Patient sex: F
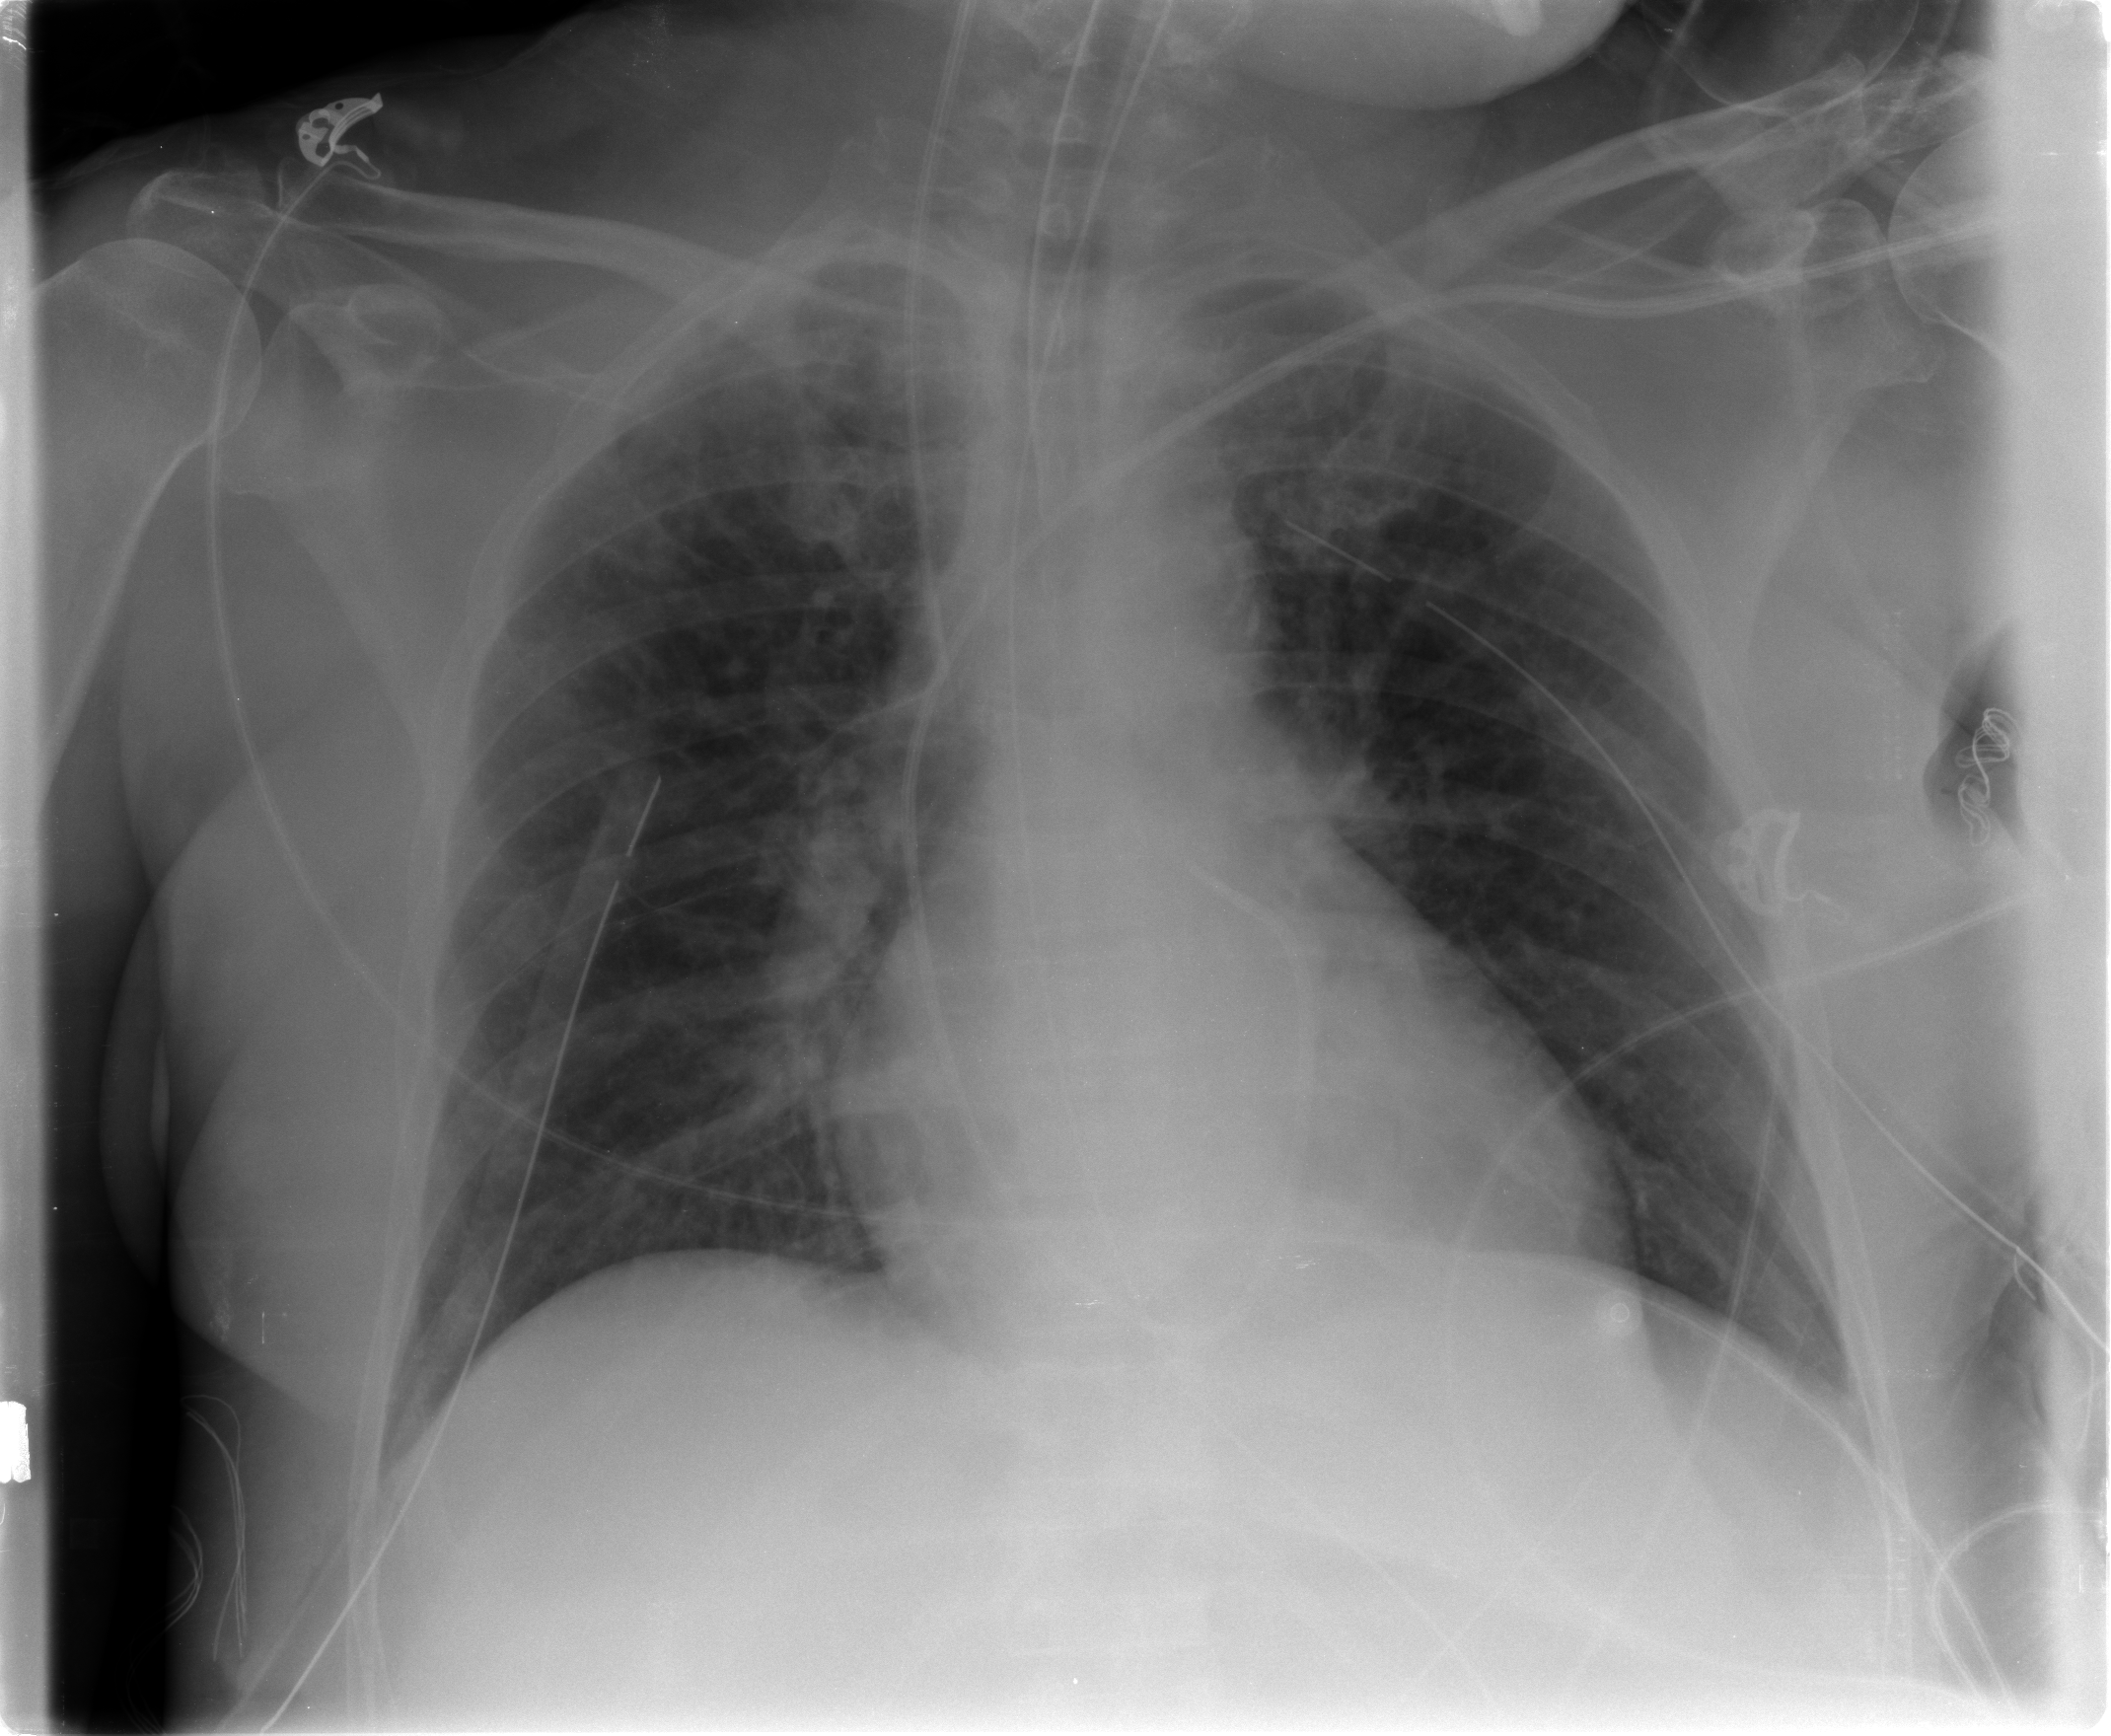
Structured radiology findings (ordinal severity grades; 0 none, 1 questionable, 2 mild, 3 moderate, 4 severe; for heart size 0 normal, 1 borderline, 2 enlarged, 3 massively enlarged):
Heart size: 0
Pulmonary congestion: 1
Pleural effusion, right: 0
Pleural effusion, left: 0
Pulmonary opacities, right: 1
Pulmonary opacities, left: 1
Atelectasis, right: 1
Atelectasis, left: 1